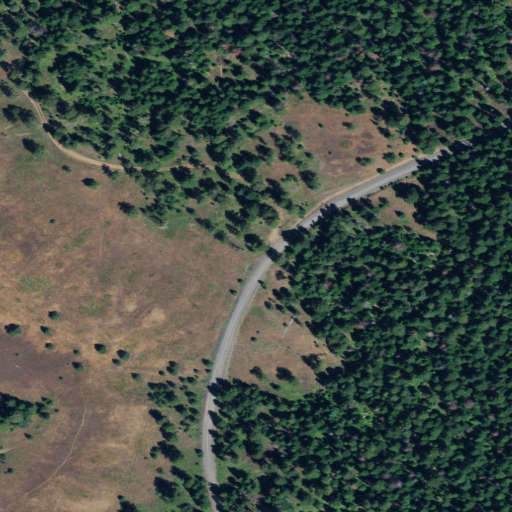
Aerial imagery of ridge(s) in Oregon named Long Ridge containing evergreen forest and grassland